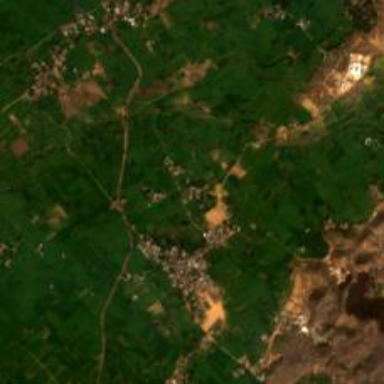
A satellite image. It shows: Small hamlet.